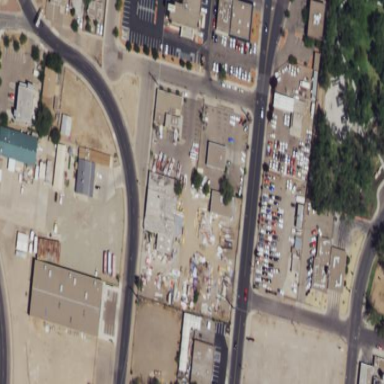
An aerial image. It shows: Industrial area designated as scrap yard.